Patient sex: M
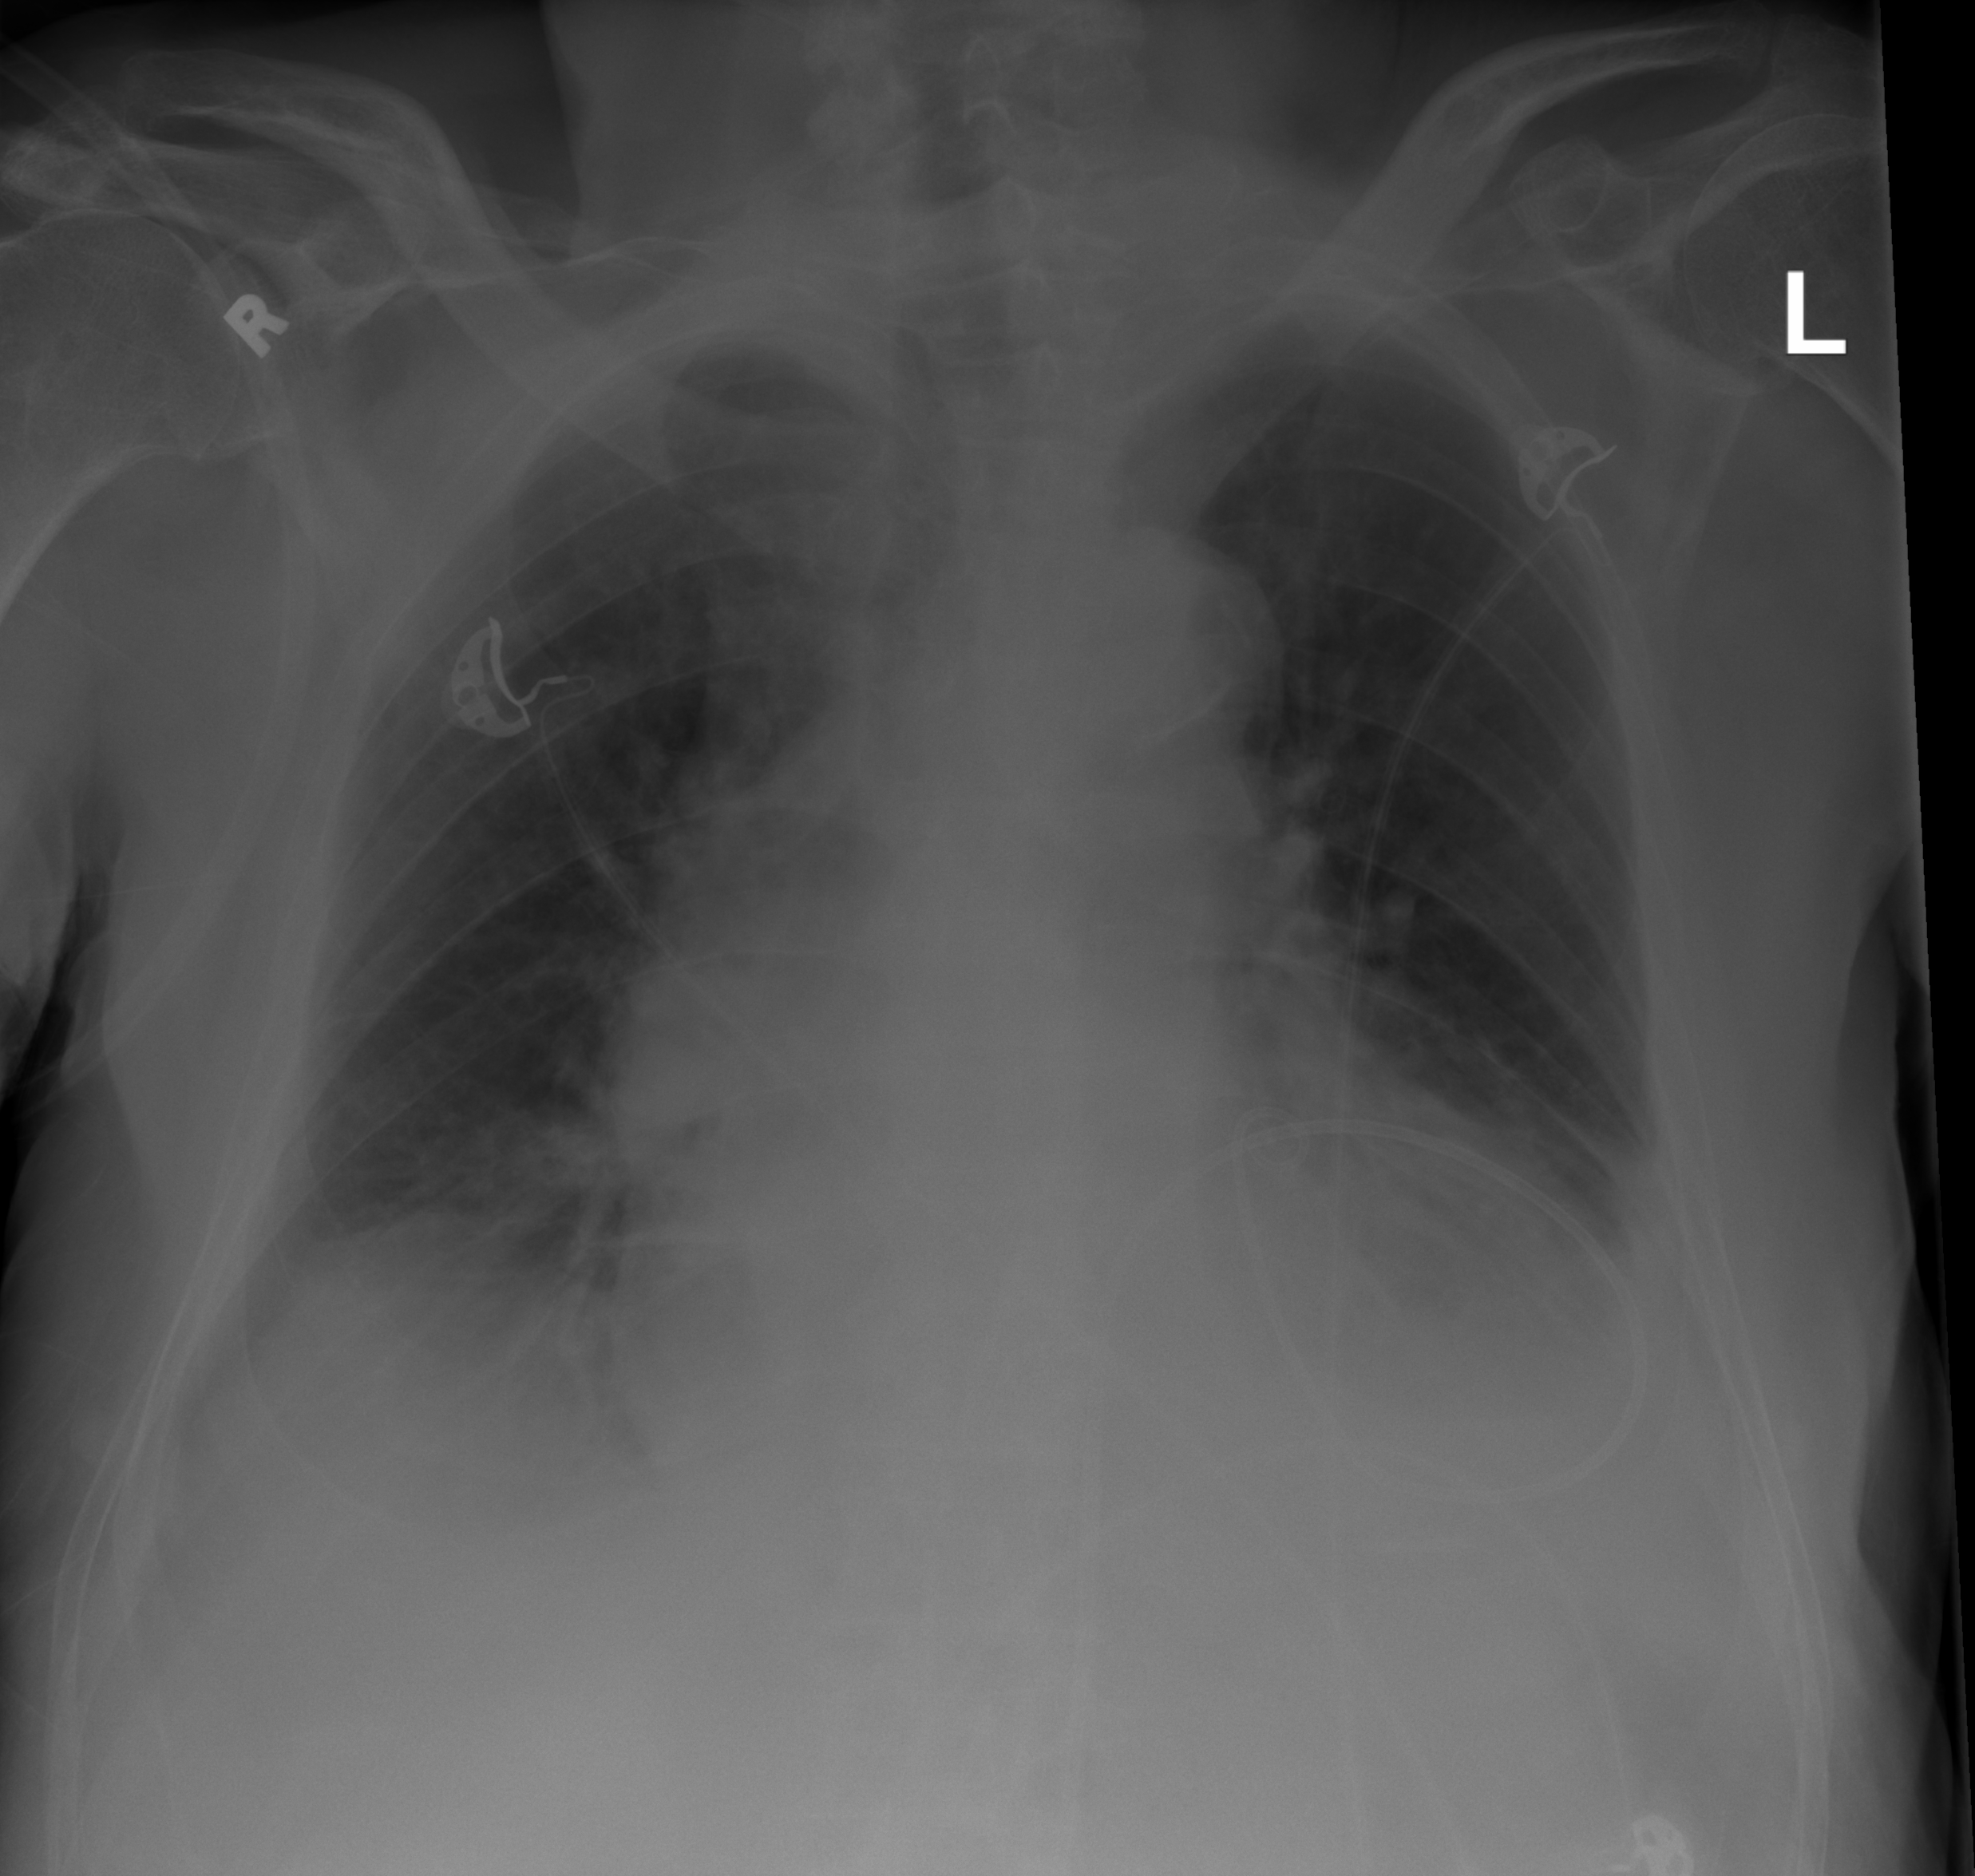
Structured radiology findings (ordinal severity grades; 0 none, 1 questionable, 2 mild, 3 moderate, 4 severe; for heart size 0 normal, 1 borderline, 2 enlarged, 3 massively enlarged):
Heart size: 2
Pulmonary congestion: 0
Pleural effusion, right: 3
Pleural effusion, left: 3
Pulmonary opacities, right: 0
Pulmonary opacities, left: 0
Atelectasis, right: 2
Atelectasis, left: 2